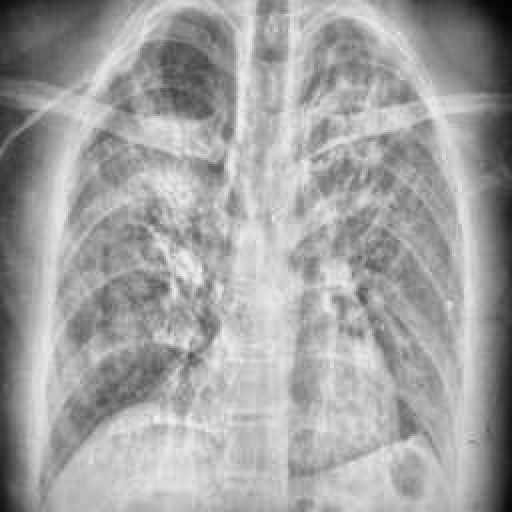
Finding: TUBERCULOSIS